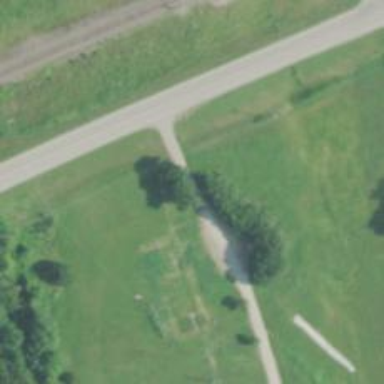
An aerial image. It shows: Driveway leading to service road.